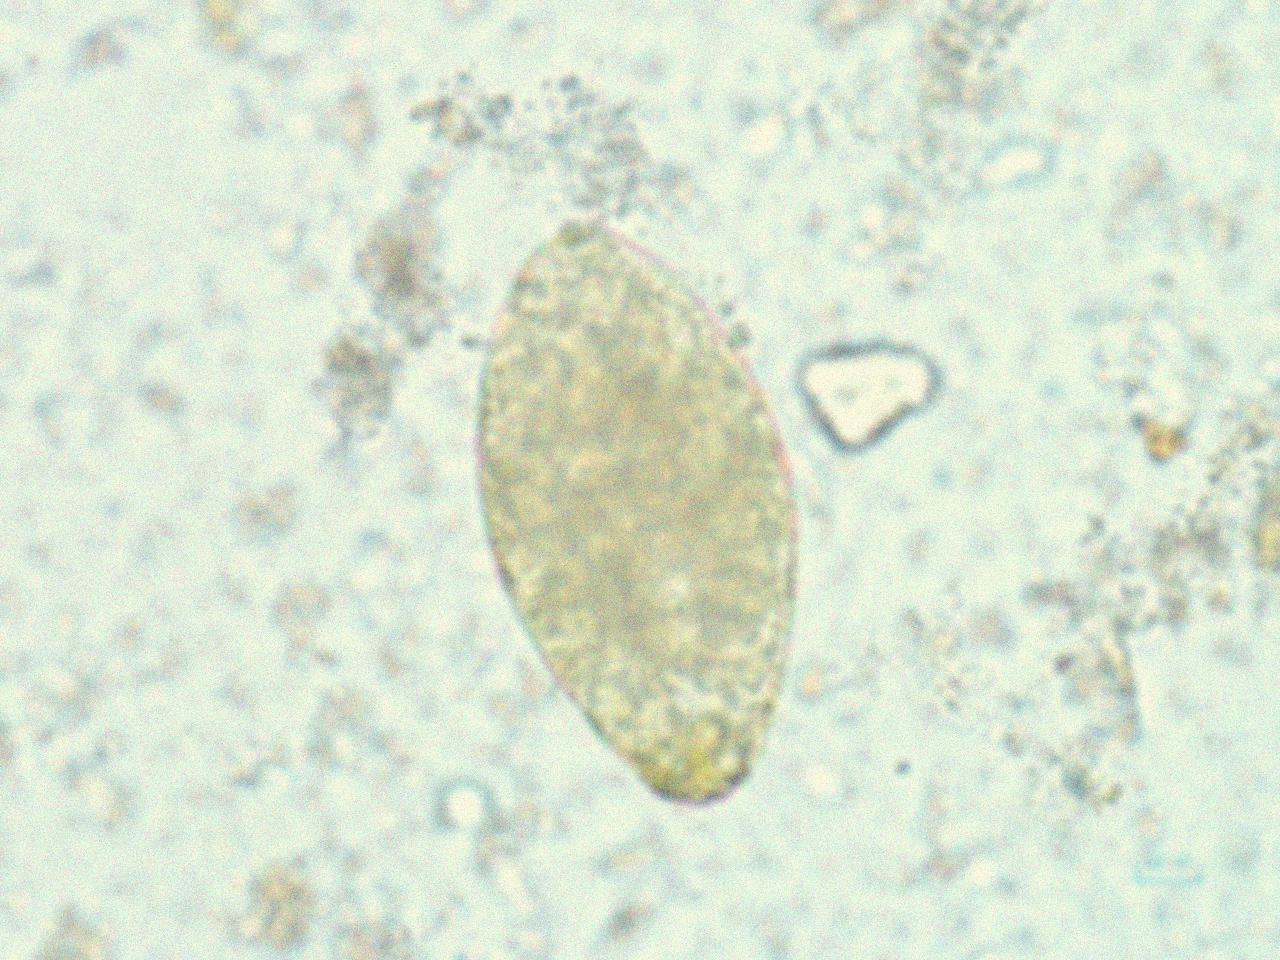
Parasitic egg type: Fasciolopsis buski